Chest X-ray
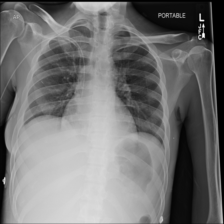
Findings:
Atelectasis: negative
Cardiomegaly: negative
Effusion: negative
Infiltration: negative
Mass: negative
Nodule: negative
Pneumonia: negative
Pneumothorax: negative
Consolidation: negative
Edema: negative
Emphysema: negative
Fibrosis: negative
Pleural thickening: negative
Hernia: negative